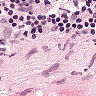
Metastatic tissue present: no